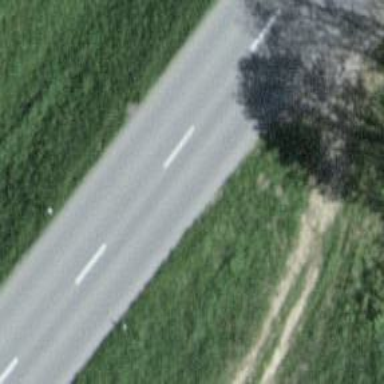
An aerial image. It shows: Secondary road with asphalt surface. It has cycle lane on both sides.